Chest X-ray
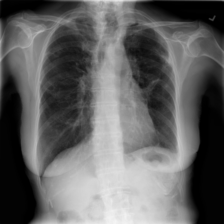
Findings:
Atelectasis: negative
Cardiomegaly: negative
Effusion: negative
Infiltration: negative
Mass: negative
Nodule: negative
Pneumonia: negative
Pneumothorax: negative
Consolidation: negative
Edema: negative
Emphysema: negative
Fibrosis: negative
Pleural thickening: negative
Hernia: negative